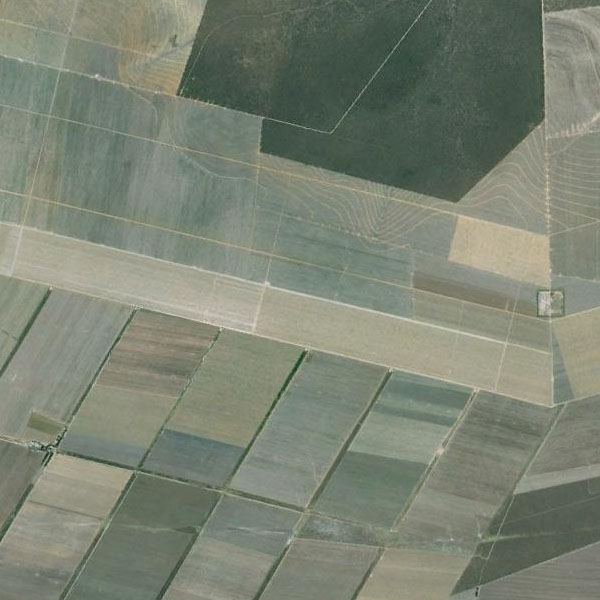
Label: Farmland